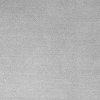
Atmospheric dust classification: dusty